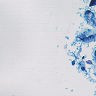
Metastatic tissue present: no